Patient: sex M, age 36
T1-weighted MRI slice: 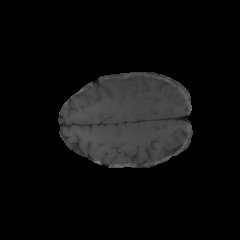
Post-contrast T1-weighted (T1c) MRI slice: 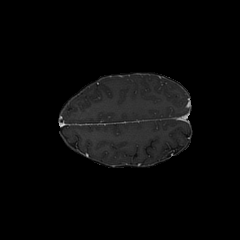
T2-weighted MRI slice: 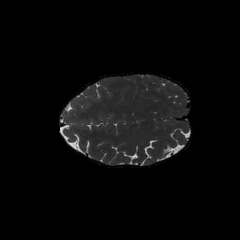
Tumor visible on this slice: no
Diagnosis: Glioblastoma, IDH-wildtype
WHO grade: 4